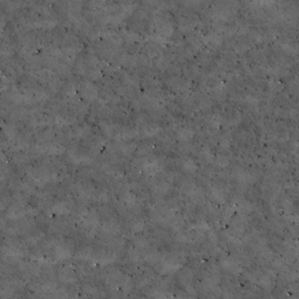
Label: non_frost